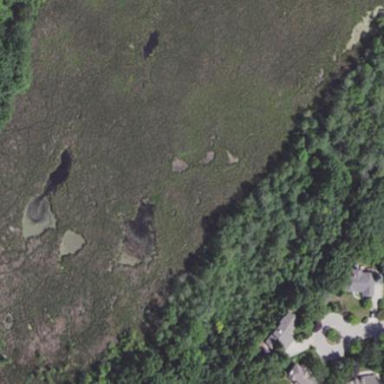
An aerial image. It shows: Marsh wetland.